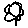
Label: flower